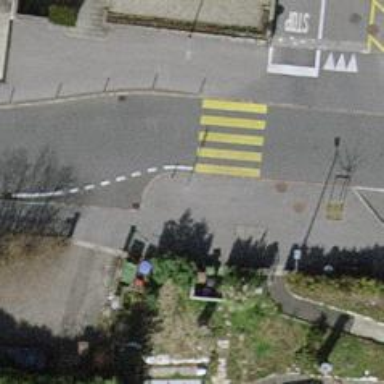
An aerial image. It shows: Uncontrolled zebra crossing on the road.